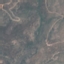
Land use / land cover: HerbaceousVegetation